Aerial crown-view tile of a tropical tree (Barro Colorado Island, Panama), acquired 20240716:
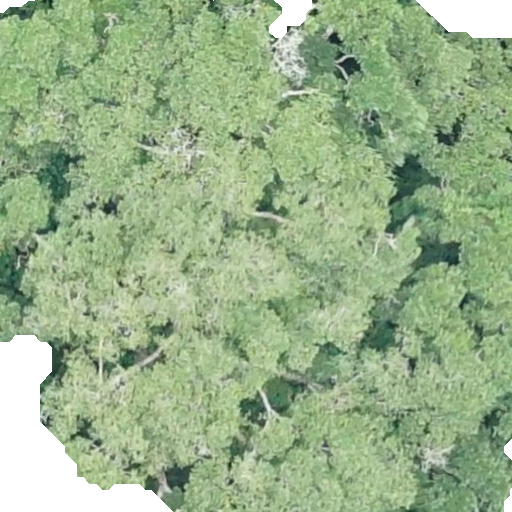
Species: Ficus insipida
GBIF accepted scientific name: Ficus insipida
Crown area: 476.739 m²